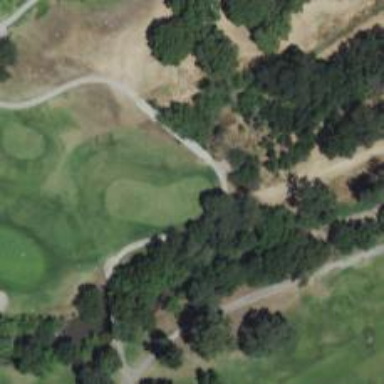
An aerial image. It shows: Golf tee.